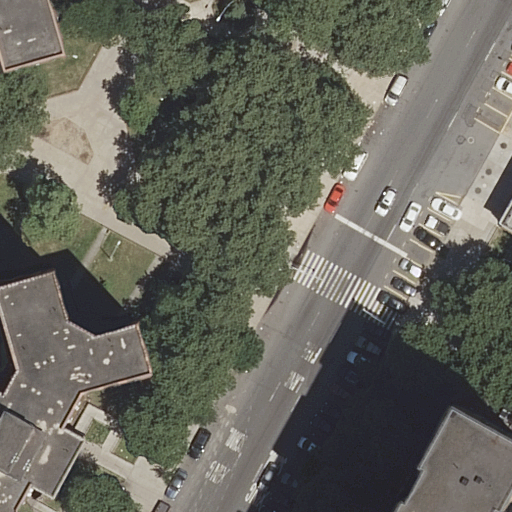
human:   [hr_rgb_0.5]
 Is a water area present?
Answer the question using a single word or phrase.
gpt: no

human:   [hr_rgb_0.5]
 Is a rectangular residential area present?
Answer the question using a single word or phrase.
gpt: yes

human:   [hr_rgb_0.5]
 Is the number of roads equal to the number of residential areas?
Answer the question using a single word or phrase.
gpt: no

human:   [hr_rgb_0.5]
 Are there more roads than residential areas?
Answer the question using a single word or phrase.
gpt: yes

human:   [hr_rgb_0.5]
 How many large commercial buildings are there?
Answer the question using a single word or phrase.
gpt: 0

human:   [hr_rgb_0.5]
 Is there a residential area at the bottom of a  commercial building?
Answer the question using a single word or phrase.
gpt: no

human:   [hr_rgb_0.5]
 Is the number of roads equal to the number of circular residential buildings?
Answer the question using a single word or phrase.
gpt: no

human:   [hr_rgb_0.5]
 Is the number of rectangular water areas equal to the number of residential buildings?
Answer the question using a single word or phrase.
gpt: no

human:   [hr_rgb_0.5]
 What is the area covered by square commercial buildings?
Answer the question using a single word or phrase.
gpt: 0m2

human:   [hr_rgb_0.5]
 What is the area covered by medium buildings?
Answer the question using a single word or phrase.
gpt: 469m2

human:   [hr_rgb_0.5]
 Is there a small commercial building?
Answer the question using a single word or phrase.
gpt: no

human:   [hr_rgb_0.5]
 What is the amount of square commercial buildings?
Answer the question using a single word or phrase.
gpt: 0

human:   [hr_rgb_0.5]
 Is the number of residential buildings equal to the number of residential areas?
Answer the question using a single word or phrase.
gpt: no

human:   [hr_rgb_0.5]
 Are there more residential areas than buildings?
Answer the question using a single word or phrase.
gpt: no

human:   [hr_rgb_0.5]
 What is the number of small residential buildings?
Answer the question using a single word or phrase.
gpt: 0

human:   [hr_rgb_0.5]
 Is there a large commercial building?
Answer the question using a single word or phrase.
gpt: no

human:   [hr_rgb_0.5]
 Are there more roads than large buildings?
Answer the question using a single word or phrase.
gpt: yes

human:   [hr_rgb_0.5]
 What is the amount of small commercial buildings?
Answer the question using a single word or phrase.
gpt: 0

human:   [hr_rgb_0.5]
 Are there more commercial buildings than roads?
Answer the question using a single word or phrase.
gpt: no

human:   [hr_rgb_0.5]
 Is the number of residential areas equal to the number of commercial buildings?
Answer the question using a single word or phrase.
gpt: no

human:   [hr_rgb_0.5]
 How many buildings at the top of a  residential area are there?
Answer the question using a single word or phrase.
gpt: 2

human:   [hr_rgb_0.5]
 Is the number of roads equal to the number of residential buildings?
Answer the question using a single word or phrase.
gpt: no

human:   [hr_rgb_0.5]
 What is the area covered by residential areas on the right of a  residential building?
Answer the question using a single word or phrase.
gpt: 1866m2

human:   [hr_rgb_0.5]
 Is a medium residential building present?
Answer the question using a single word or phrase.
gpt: yes

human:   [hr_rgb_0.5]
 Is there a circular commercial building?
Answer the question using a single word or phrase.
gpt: no

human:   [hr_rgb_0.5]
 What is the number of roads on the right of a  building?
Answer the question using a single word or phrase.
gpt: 8

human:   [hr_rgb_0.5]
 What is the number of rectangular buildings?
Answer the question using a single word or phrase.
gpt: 2

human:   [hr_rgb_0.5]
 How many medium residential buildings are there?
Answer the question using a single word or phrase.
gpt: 2

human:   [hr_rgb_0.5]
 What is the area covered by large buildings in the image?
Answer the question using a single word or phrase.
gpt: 756m2

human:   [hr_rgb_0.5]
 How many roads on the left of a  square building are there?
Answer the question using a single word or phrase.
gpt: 0

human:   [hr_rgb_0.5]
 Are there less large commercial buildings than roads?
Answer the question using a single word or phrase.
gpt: yes

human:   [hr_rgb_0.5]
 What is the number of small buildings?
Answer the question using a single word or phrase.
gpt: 1

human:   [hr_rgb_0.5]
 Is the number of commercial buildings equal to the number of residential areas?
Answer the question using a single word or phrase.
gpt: no

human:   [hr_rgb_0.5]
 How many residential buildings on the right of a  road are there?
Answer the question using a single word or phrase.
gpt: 1

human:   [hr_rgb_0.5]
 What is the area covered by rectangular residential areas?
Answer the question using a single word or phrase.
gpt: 6978m2

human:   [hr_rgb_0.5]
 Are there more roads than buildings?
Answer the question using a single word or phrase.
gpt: yes